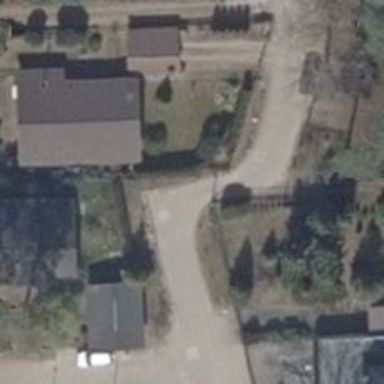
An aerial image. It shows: Residential road.